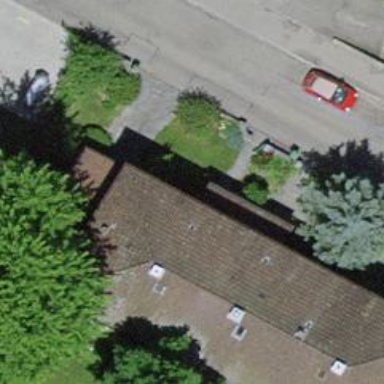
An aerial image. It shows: Residential building with hipped roof.